Question: Basically this is my situation and don't want to use splitview.
I've a viewbased app, on a side of the main view i've to show a viewcontroller subclass but i don't know how to do it.
Something like this:

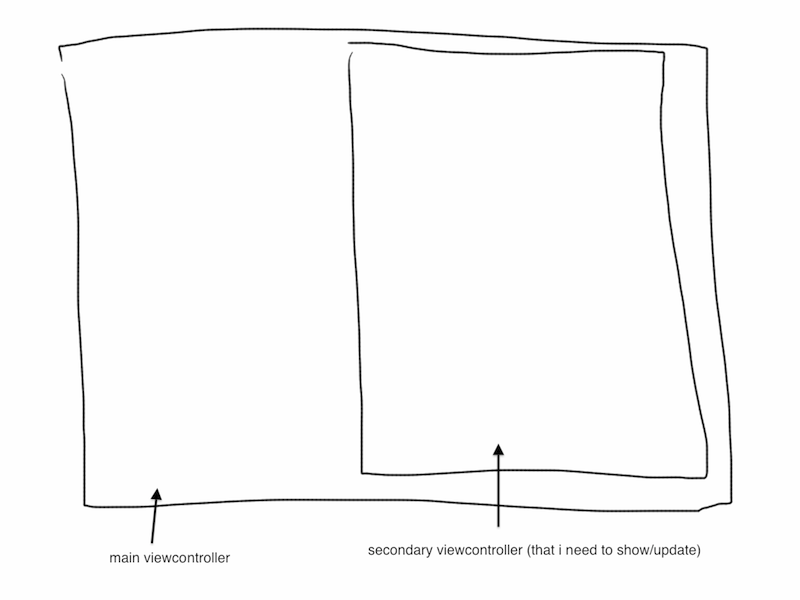
Answer: Even though Apple doesn't recommend it (at least on the iPhone), you can always access the view controller's view and manually add it. Like this (in MainViewController.m):
'''
[self.view addSubView:self.secondaryViewController.view];
'''